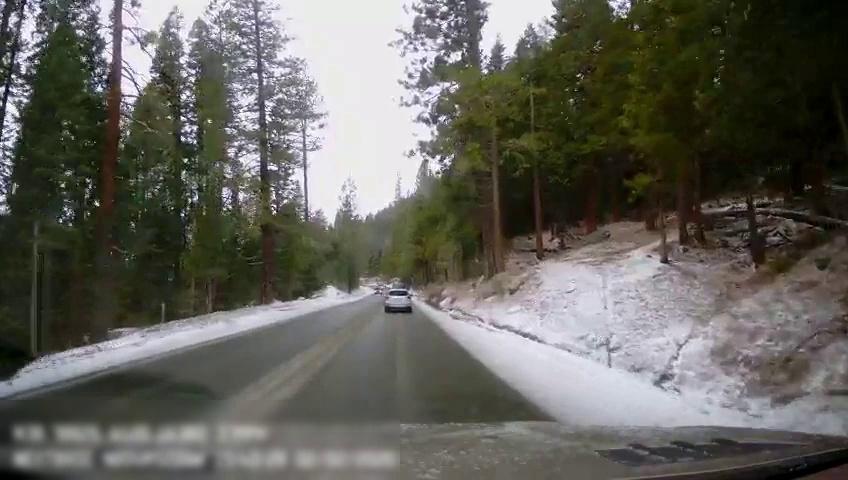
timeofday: Day
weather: Snowy
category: Drivable Space
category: Vehicles | Truck
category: Vehicles | SUV
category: Lanes | Opposite Lane